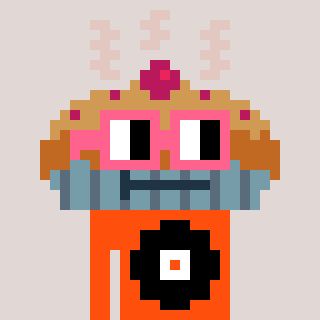
a pixel art character with square pink glasses, a pie-shaped head and a orange-colored body on a warm background